Field crop: maize
Growth stage: 2
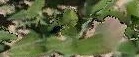
Species: maize